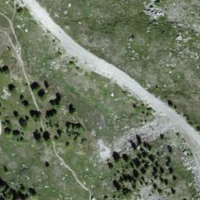
EUNIS habitat code: 26
Species observed at this site:
Arnica montana
Campanula scheuchzeri
Geum montanum
Campanula barbata